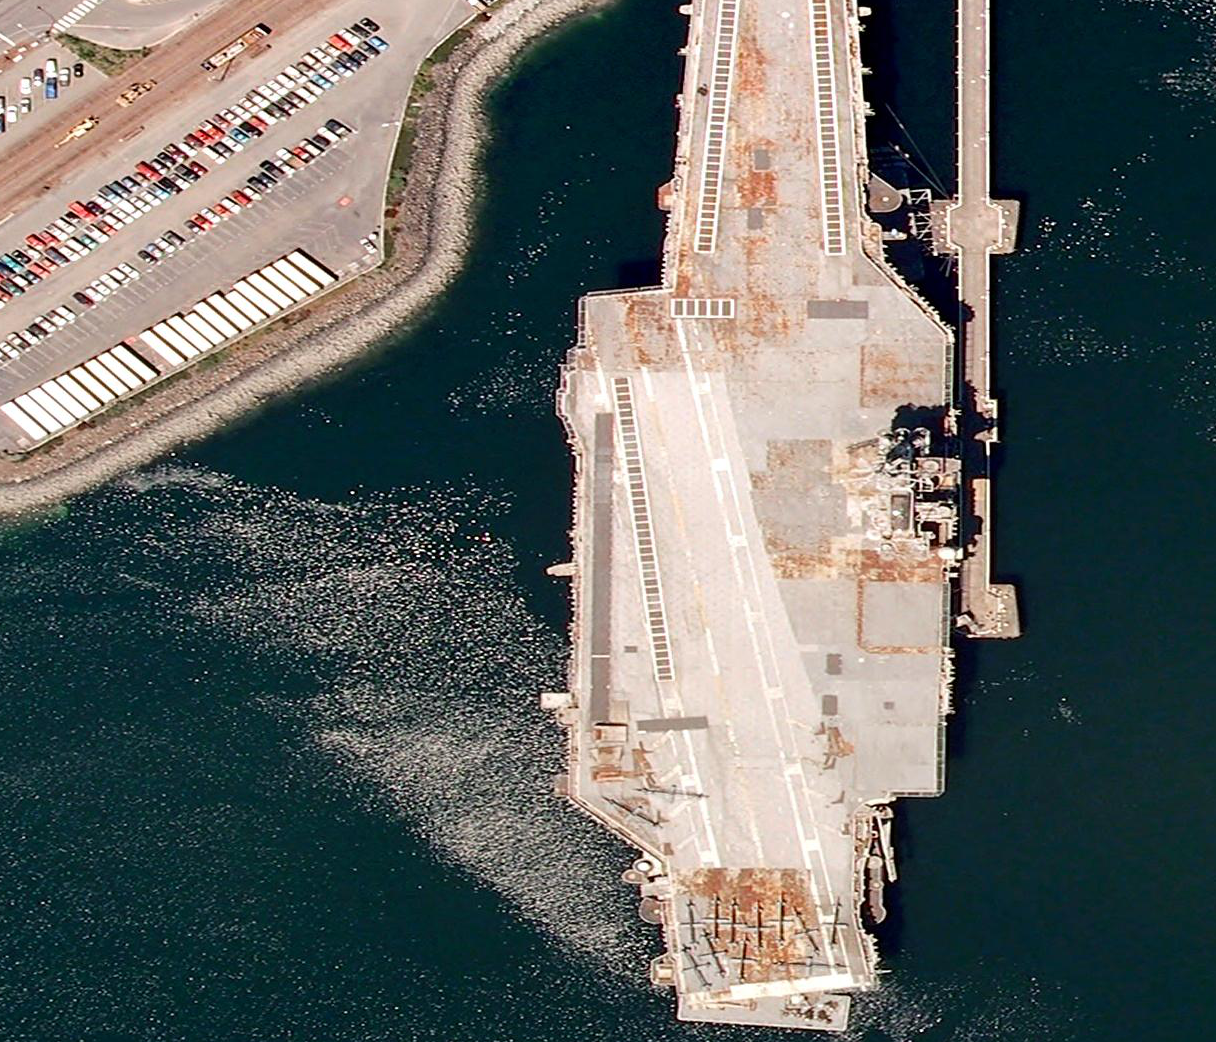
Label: aircraft_carrier